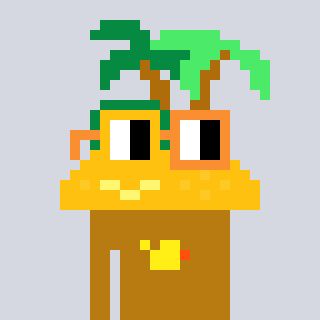
a pixel art character with square yellow and orange glasses, a island-shaped head and a gold-colored body on a cool background